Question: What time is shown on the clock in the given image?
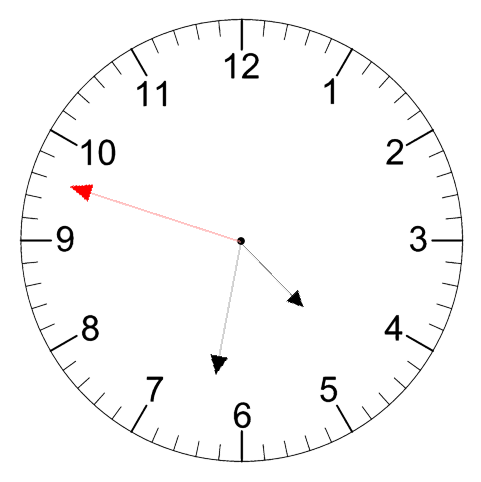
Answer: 04:31:48